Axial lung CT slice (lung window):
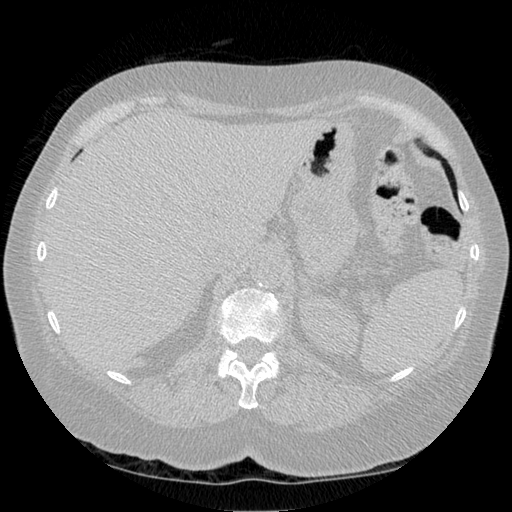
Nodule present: no